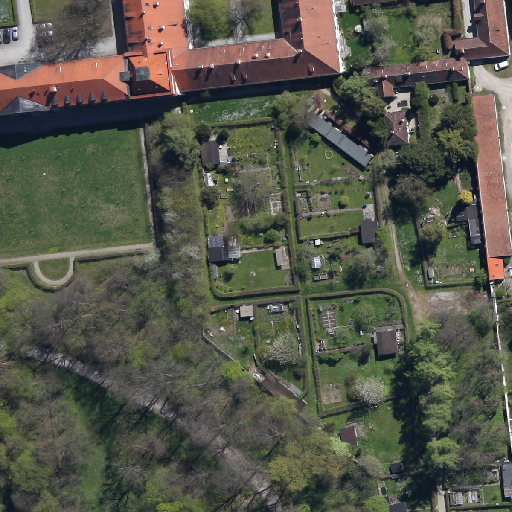
Referring expression: sidewalk